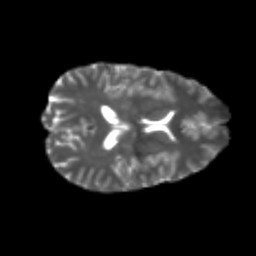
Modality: T2w
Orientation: axial
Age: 25
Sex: male
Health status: healthy
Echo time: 0.074 s